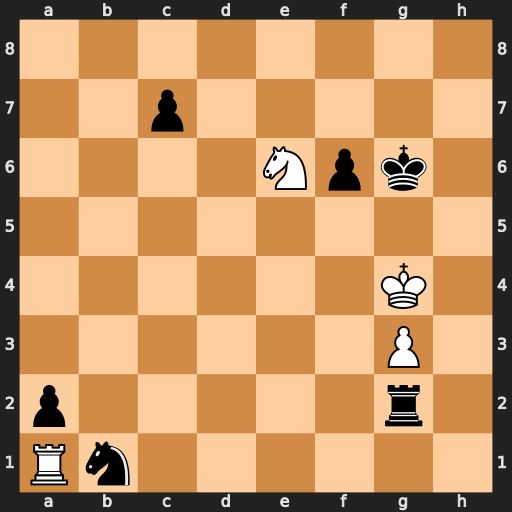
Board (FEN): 8/2p5/4Npk1/8/6K1/6P1/p5r1/Rn6
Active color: w
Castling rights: -
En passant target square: -
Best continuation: Nf4+ Kf7 Nxg2